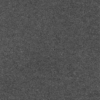
Label: dusty